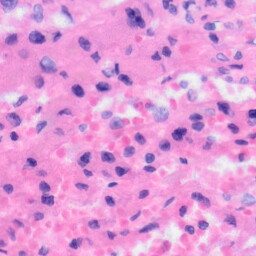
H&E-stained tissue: Liver